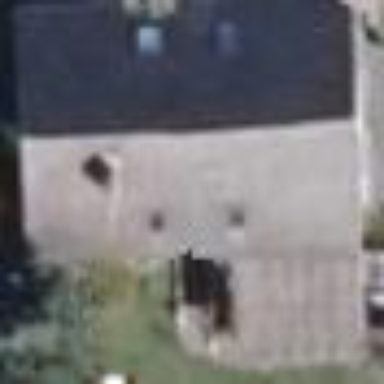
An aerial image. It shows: Detached building with gabled roof.